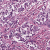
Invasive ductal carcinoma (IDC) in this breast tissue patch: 1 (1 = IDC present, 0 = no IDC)